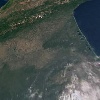
Label: land